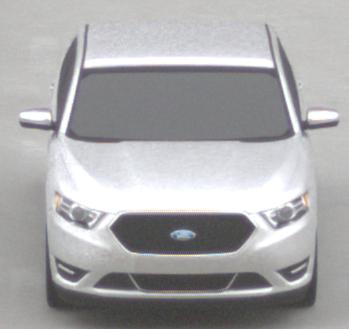
Make: Ford
Model: Taurus
Detailed model: SHO
Model produced from: 2012
Model produced until: 2019
Doors: 4
Color: white
Road condition: dry road
Daytime: midday
Contrast: low contrast